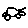
Label: car